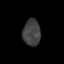
Tissue: skin
Cell type: Epithelial cells
Senescence score: 0.2714
Nuclear area (px): 460
Mean DAPI intensity: 64.696